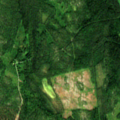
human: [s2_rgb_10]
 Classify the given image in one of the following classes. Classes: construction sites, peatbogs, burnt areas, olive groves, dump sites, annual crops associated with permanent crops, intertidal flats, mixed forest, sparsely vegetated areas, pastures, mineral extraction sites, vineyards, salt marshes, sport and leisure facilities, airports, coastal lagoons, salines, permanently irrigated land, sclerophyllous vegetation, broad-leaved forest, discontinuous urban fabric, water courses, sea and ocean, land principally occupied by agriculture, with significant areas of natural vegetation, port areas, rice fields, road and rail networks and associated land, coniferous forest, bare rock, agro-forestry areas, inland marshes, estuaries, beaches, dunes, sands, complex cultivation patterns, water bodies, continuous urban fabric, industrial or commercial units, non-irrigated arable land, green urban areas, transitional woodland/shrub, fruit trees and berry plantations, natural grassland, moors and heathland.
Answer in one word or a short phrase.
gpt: coniferous forest, mixed forest